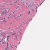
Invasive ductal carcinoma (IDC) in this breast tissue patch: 0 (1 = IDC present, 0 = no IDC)